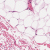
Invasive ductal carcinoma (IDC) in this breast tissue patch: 0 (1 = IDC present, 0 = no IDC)